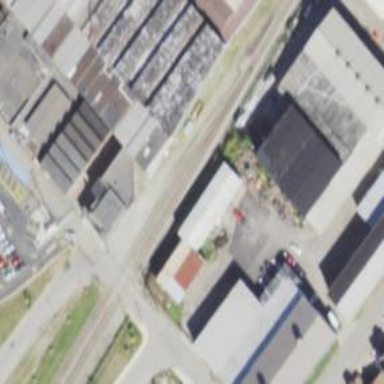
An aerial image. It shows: Railway siding with rails.